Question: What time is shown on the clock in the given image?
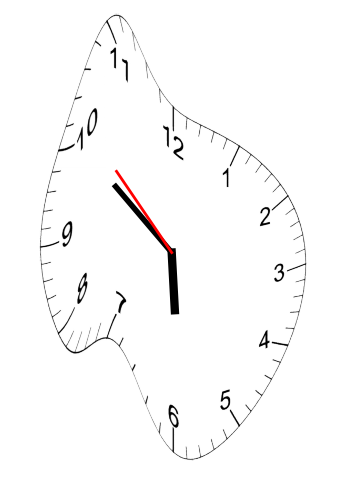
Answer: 05:50:52